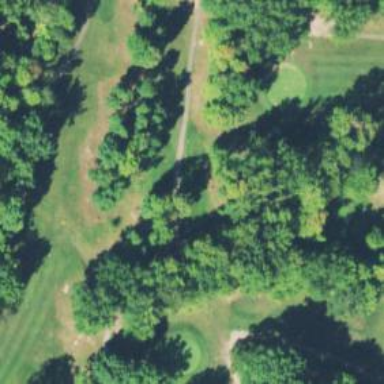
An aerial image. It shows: Golf tee.